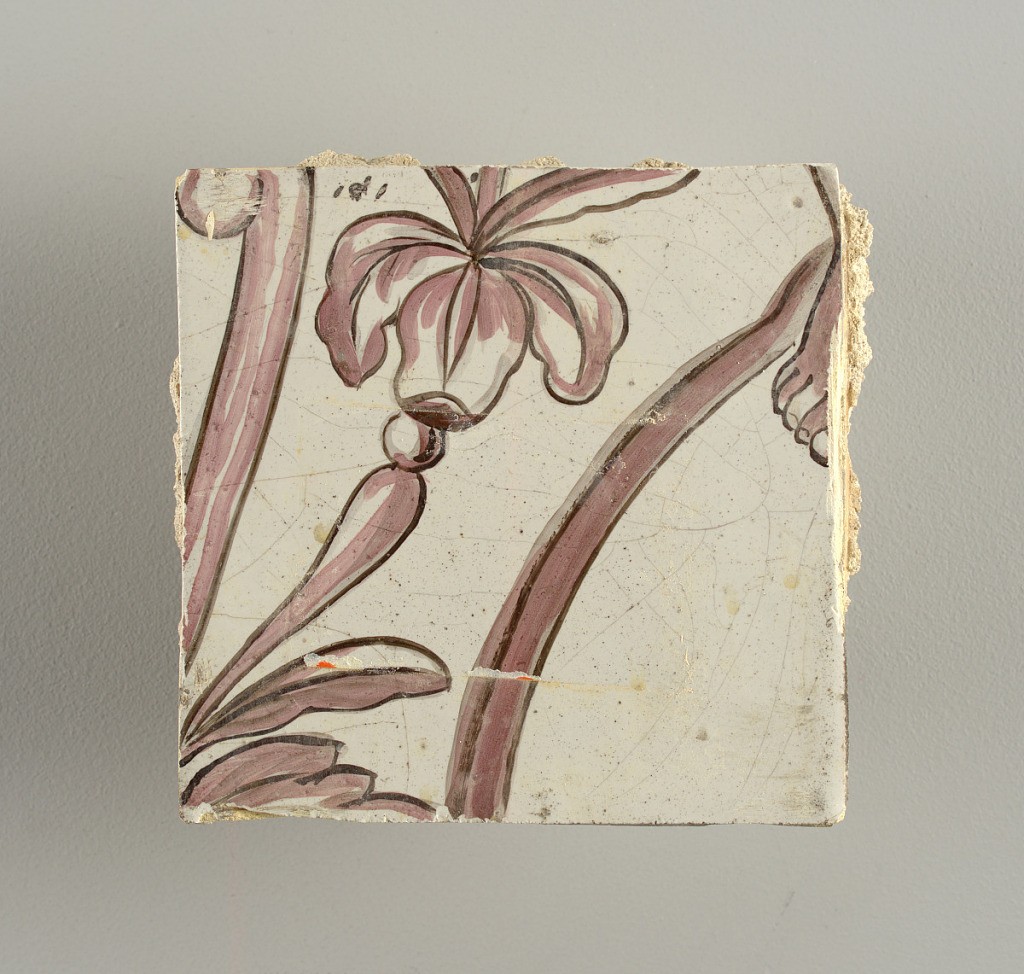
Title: Wall facing
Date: ca. 1725
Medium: tin-glazed earthenware, underglaze
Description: Running design for a frieze or a dado, composed of scrolls of foliage and strapwork, and four repeating motifs--a seated woman in a small upright oval medallion, a putto seated on a rocailled base, and strapwork in axial pattern.  The various panels, A to F, show various repeats of the same design, all being five tiles high and a varying number of tiles wide.